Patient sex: M
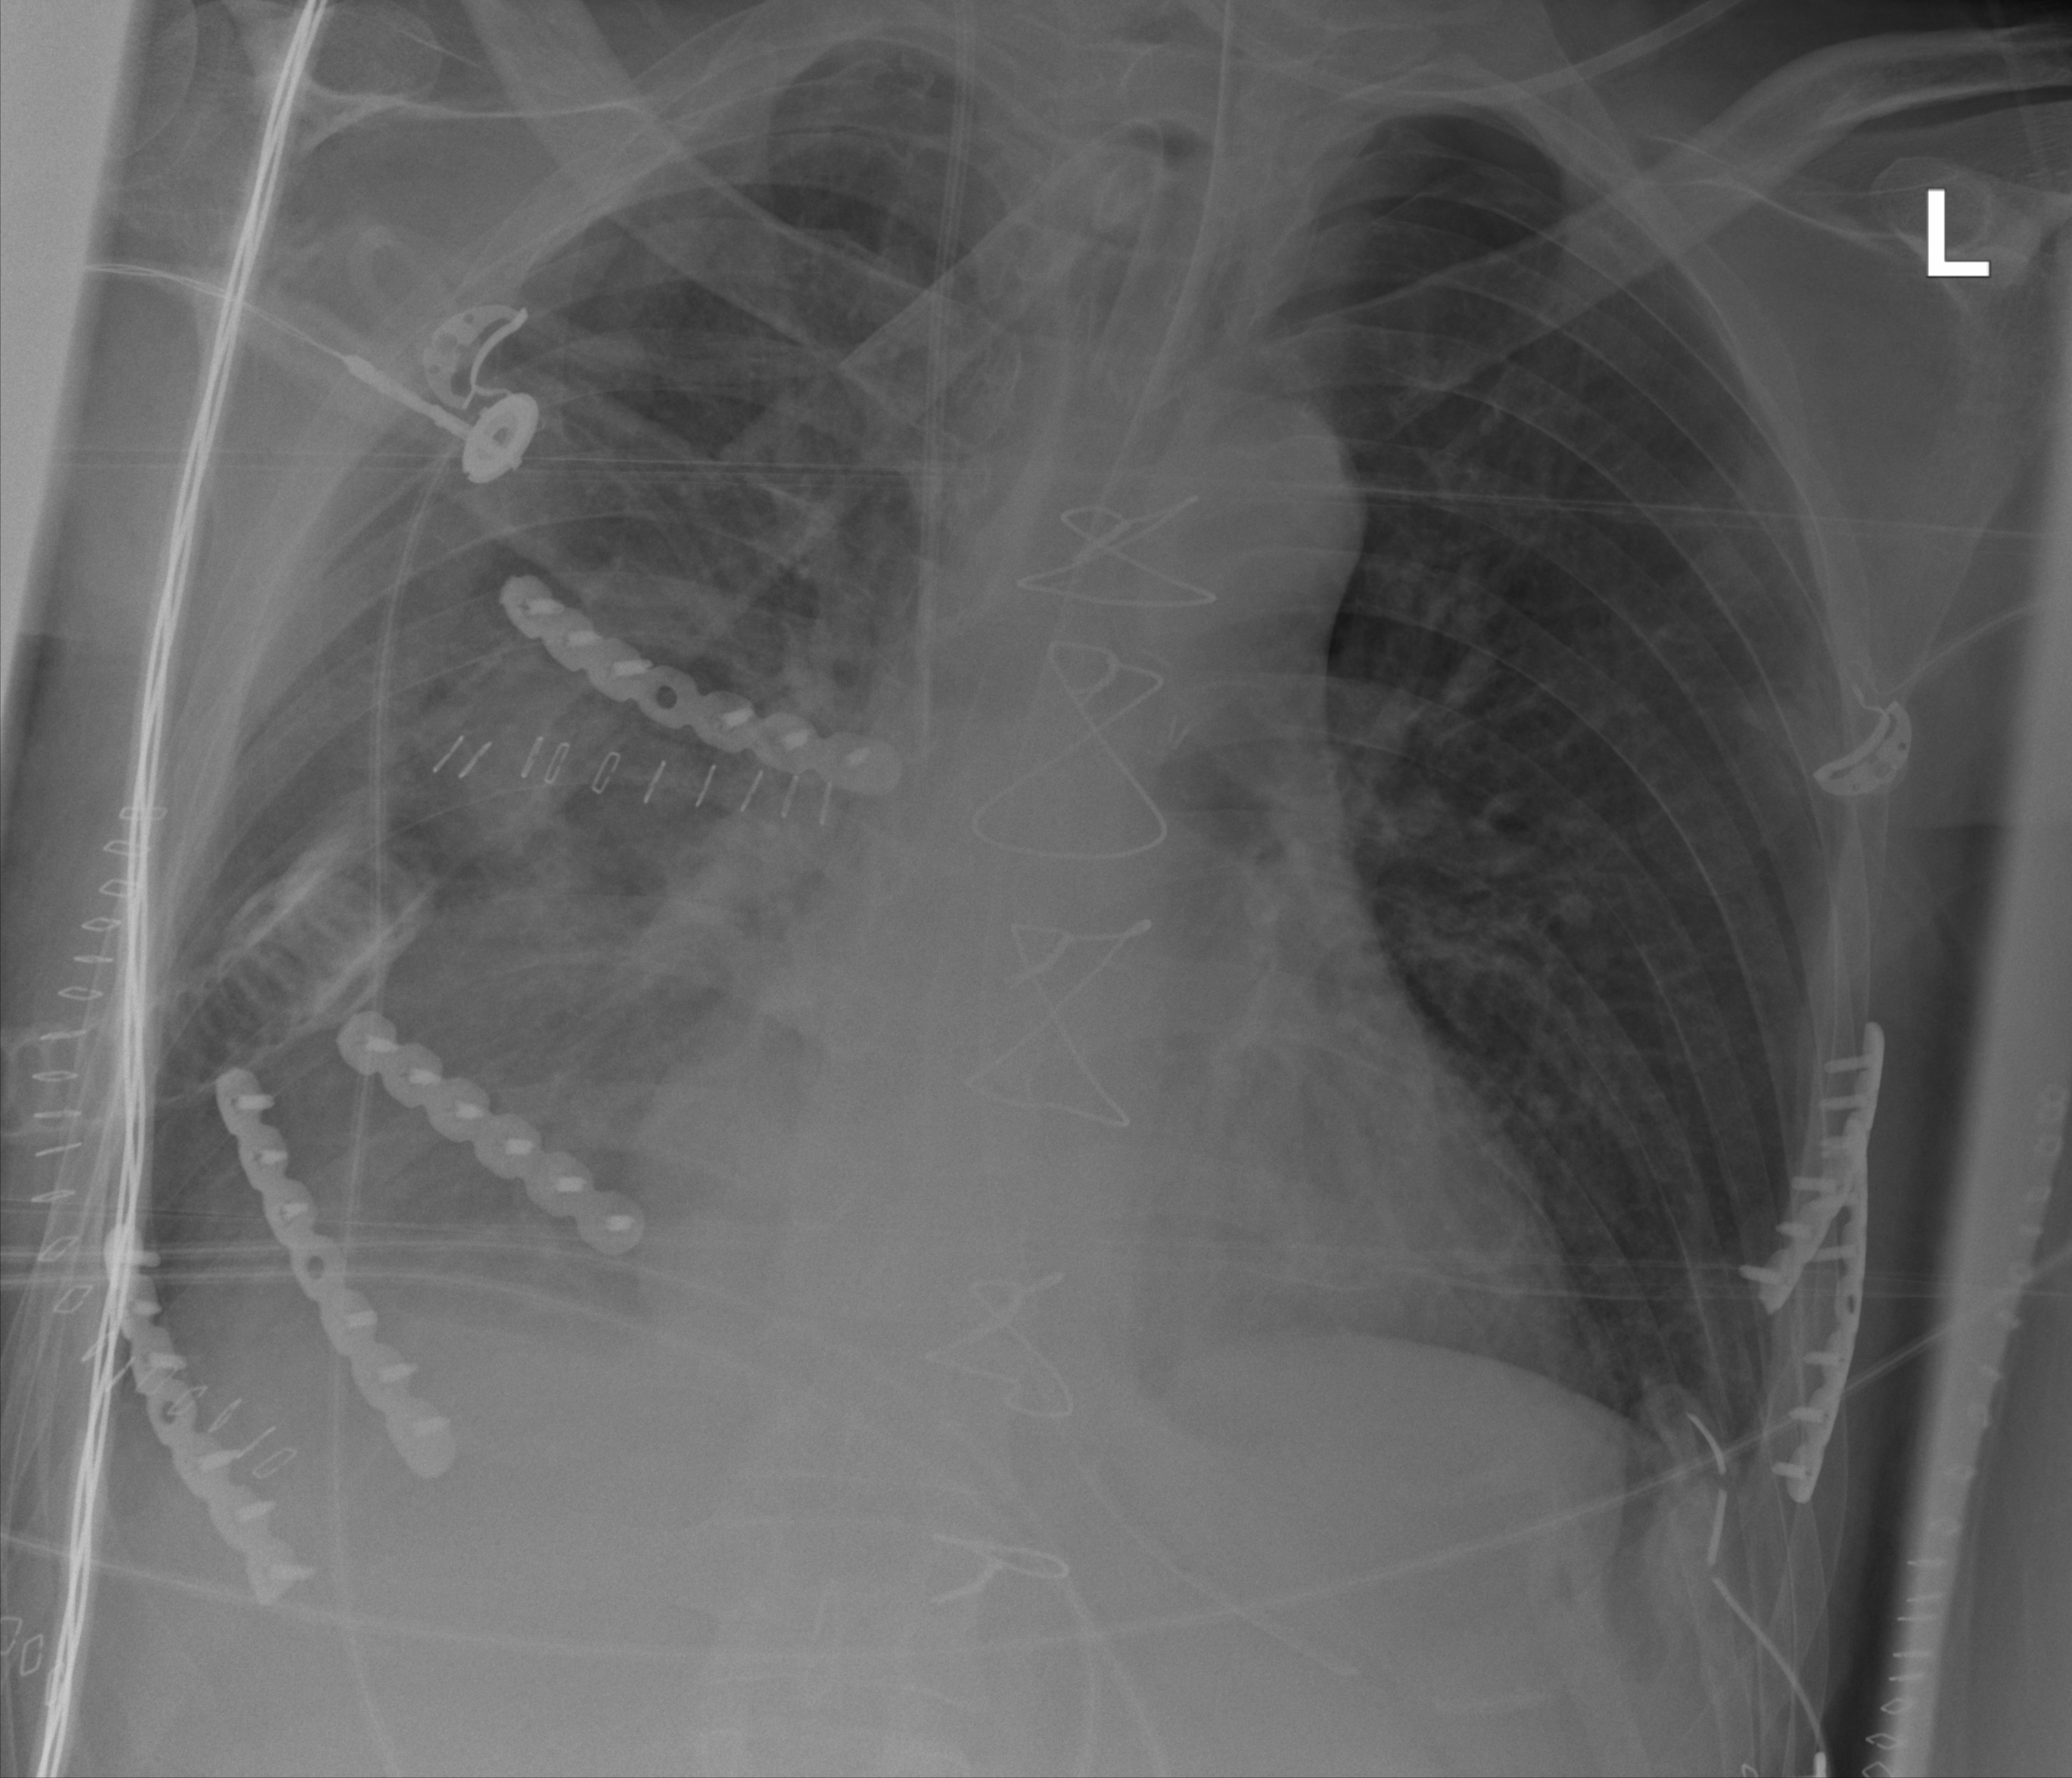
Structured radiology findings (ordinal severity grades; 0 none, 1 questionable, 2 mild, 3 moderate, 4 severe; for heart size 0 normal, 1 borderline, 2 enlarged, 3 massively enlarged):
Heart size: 2
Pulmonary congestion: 0
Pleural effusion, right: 2
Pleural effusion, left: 1
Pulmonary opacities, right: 0
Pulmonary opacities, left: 0
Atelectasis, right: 3
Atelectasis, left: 0